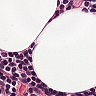
Metastatic tissue present: no